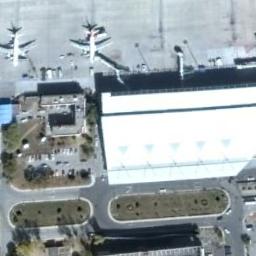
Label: airplane